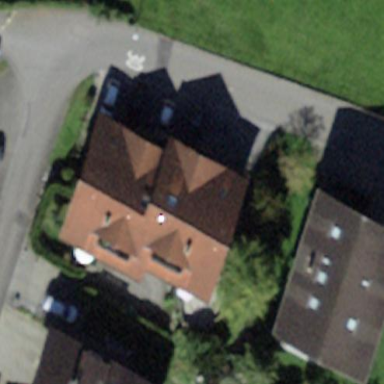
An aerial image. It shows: Semidetached house.